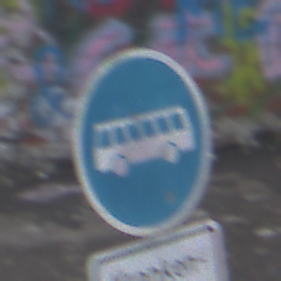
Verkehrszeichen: Busssonderstreifen
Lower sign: BesondereFahrzeugeUndTransportgueter4
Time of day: MorningAfternoon
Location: Outdoor (Suburban)
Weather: Overcast
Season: NotSpecified
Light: Natural